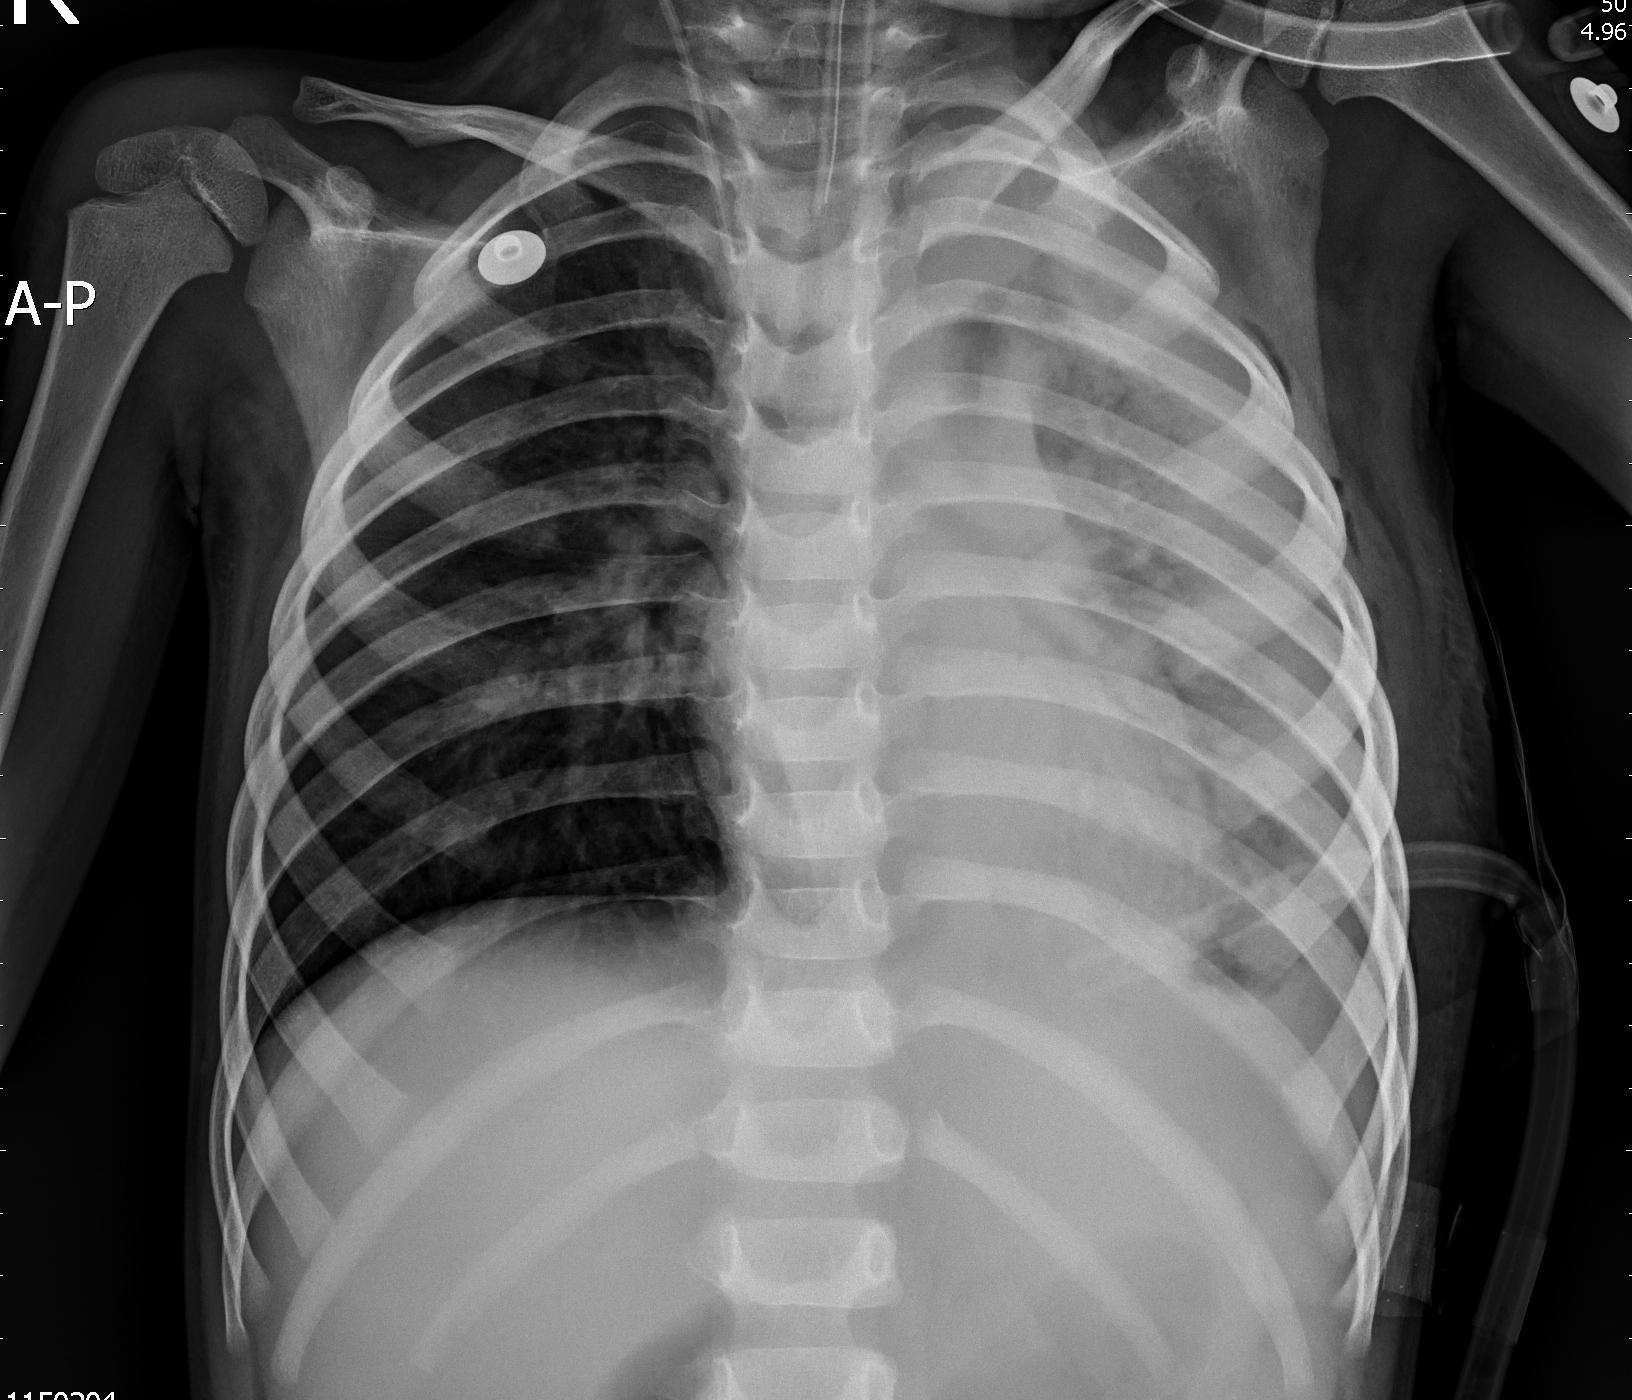
Diagnosis: PNEUMONIA